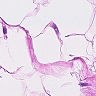
Metastatic tissue present: no